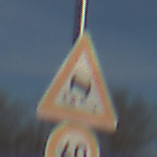
Verkehrszeichen: SchleuderOderRutschgefahr
Zusatzzeichen unten: Geschwindigkeit60
Umgebung: Outdoor, Nature
Tageszeit: MorningAfternoon
Wetter: PartlyCloudy
Licht: Natural
Jahreszeit: NotSpecified
Kontrast: HighContrast